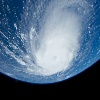
Label: cloud